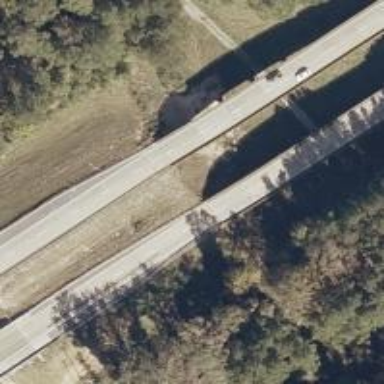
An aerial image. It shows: Viaduct bridge on motorway.